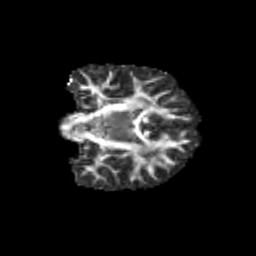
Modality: FA
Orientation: coronal
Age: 10
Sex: female
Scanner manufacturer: siemens
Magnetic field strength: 3 T
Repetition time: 3.8 s
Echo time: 0.07 s